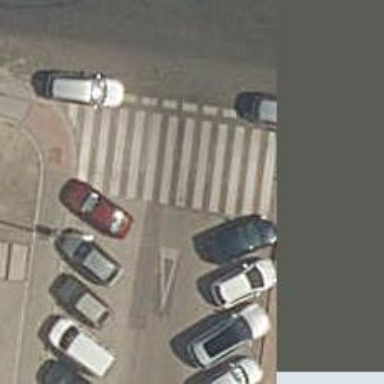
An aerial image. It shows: Marked crossing on the road.